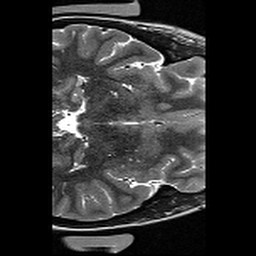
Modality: T2w
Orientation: axial